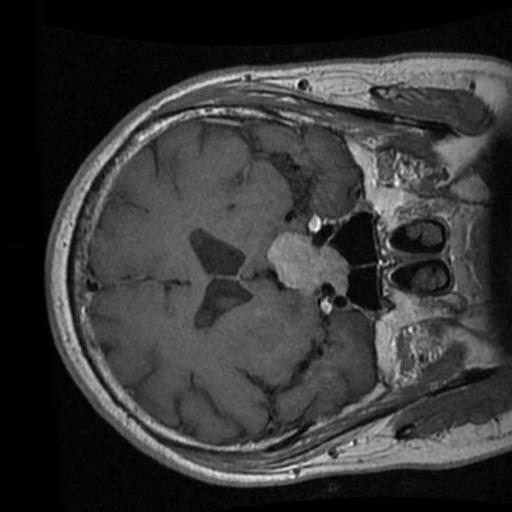
Label: brain_tumor